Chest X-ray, PA view. Patient: 57 years old, sex F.
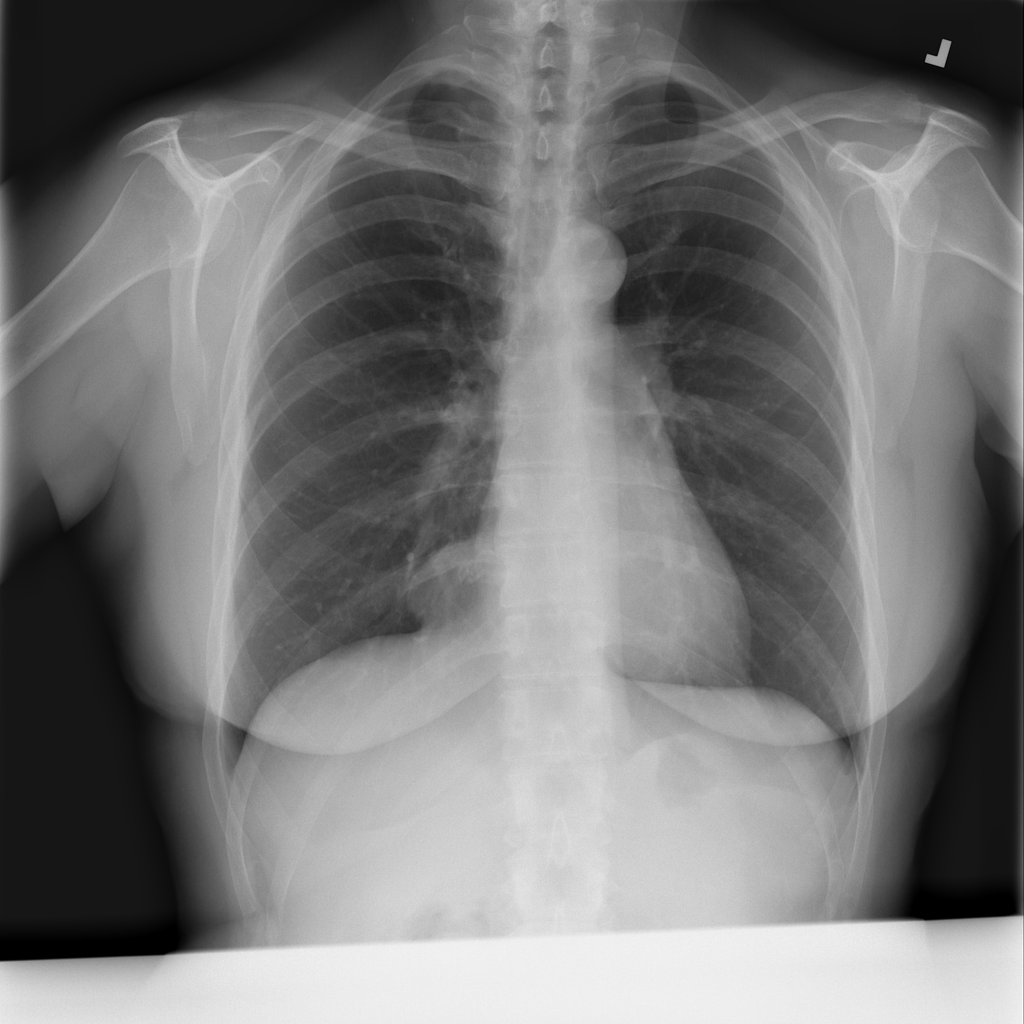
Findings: No Finding